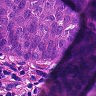
Metastatic tissue present: yes